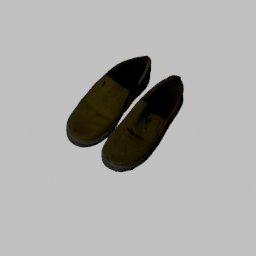
Label: people